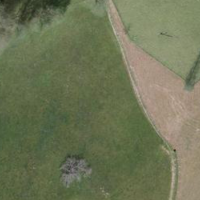
EUNIS habitat code: 24
Species observed at this site:
Stellaria graminea
Fagus sylvatica